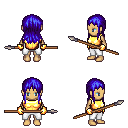
a pixel art fantasy rpg character, female body template, human, tanned skin, gold chest armor, white pants, blue unkempt hairstyle, gold gloves, spear, four views (front, back, left, right), 2x2 character sprite sheet, small pixel art, hard edges, no anti-aliasing